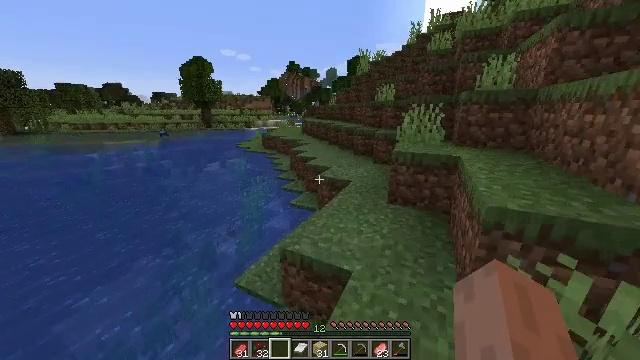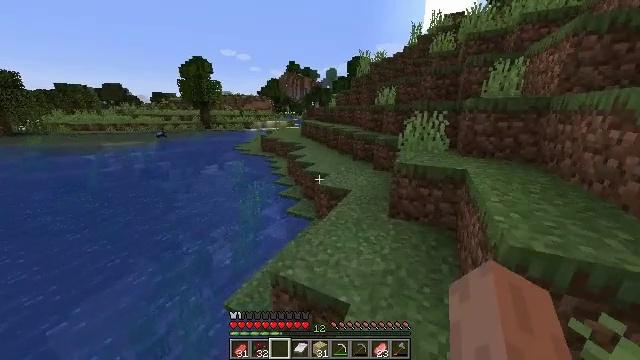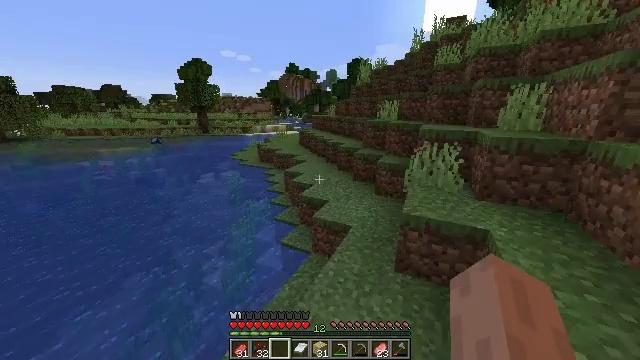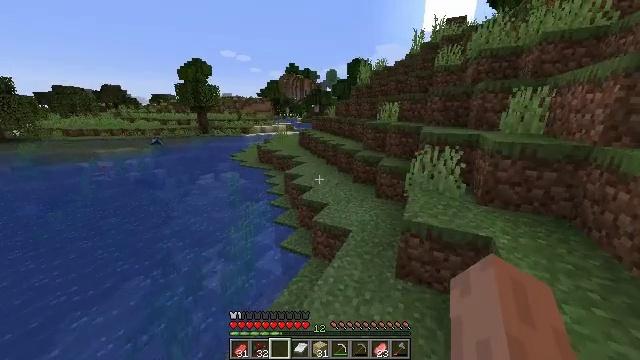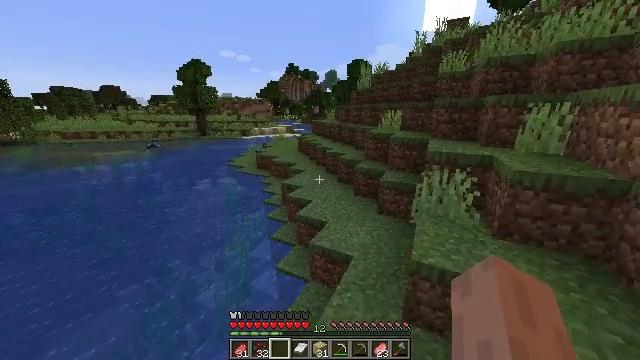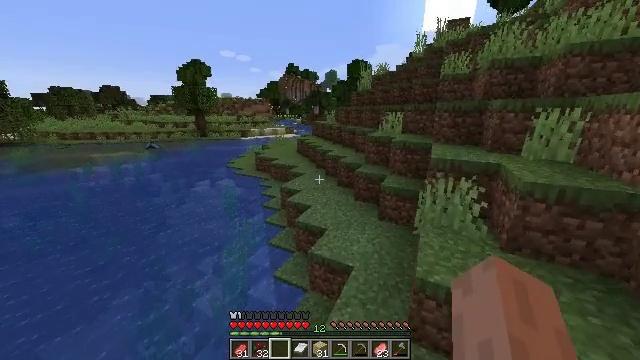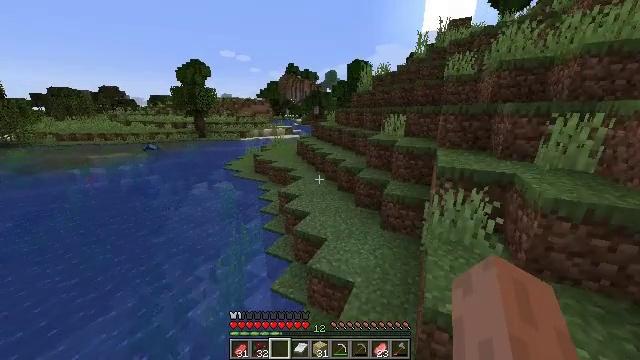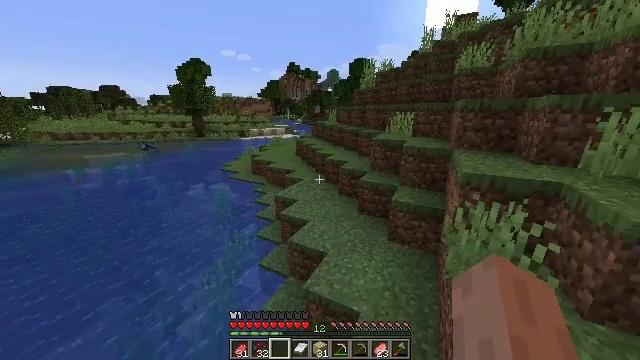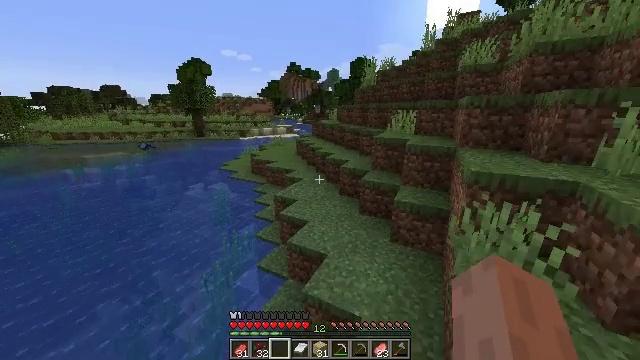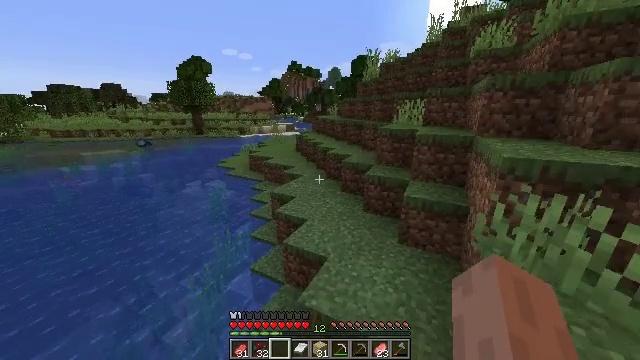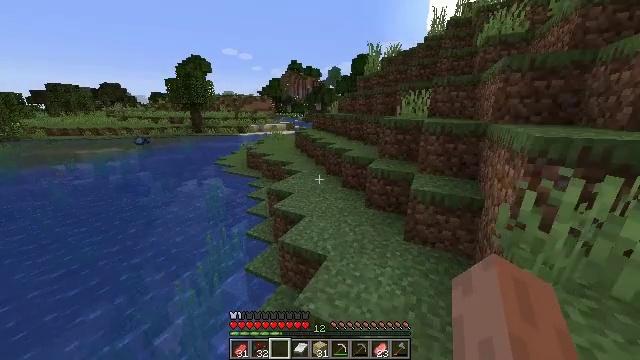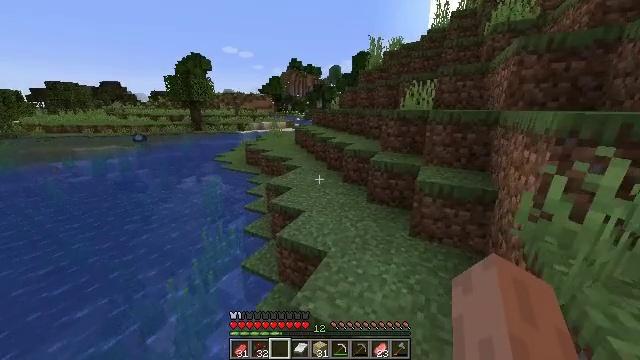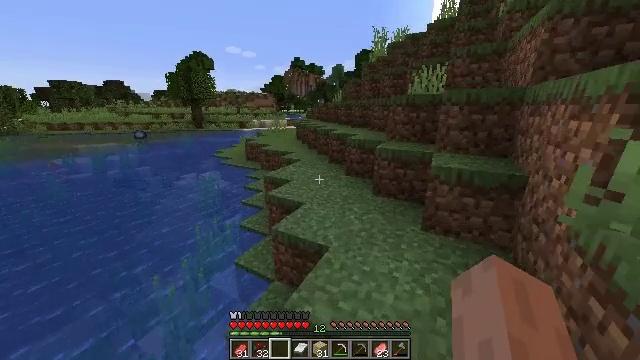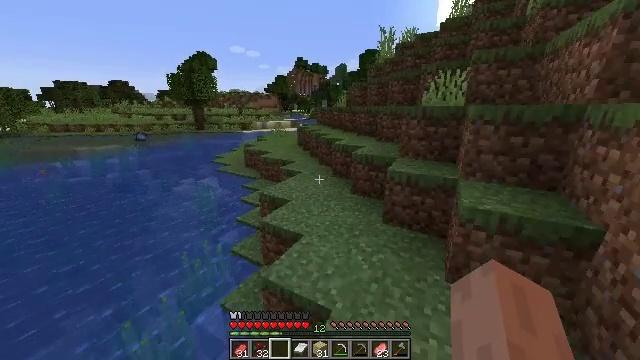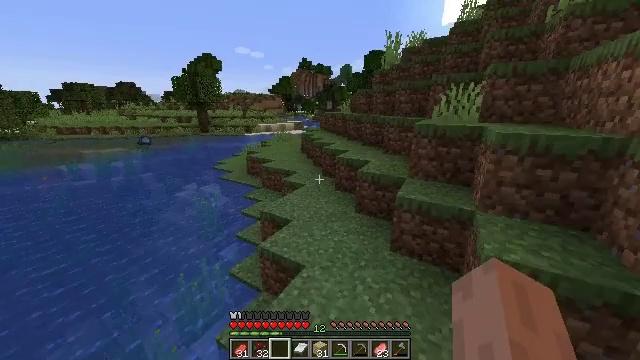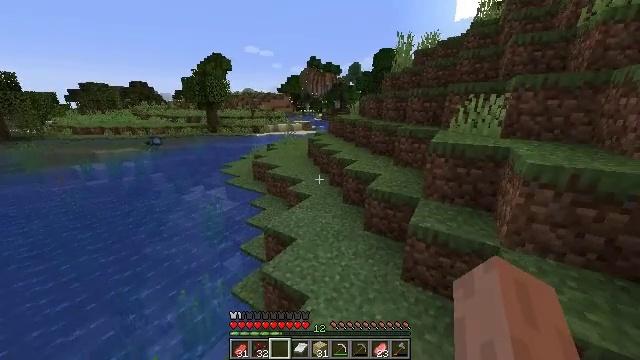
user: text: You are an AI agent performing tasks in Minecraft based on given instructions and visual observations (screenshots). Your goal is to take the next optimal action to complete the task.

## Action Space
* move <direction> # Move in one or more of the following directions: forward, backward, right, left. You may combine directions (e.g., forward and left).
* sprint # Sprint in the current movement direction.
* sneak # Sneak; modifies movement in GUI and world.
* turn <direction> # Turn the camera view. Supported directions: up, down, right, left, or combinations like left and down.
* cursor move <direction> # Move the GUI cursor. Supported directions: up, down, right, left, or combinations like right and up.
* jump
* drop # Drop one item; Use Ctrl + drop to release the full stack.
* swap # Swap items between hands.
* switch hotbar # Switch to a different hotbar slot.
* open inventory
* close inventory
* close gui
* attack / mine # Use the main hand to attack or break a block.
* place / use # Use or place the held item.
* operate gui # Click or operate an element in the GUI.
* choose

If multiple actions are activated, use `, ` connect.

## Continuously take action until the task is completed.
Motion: motion action
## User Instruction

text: Break the pink tulip to gather it.
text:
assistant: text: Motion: move forward, sprint, jump
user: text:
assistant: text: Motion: move forward, jump
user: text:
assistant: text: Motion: move forward, jump
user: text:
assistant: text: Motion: move forward, jump
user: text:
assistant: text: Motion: move forward, jump
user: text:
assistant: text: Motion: move forward, jump
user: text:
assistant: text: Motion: move forward, jump
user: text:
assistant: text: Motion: move forward, jump
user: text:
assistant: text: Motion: move forward, jump
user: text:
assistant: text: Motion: move forward, sprint, jump
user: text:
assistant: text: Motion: move forward, sprint, jump
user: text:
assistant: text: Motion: move forward, sprint, jump
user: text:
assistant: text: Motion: move forward, sprint, jump
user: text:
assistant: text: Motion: move forward, turn left, jump
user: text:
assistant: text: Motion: move forward, turn left, jump
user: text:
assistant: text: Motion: move forward, turn left, jump
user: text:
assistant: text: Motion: move forward, turn left, jump
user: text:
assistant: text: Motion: move forward, jump
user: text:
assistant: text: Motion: move forward, jump
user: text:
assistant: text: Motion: move forward, jump
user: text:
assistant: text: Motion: move forward, jump
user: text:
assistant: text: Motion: move forward, sprint, jump
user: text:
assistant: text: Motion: move forward, sprint, jump
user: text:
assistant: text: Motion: move forward, sprint, jump
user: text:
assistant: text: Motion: move forward, sprint, jump
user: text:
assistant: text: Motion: move forward, turn left, jump
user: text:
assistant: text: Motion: move forward, turn left and down, jump
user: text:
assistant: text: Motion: move forward, turn left and down, jump
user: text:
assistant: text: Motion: move forward, turn left, jump
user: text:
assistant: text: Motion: move forward, sprint, jump